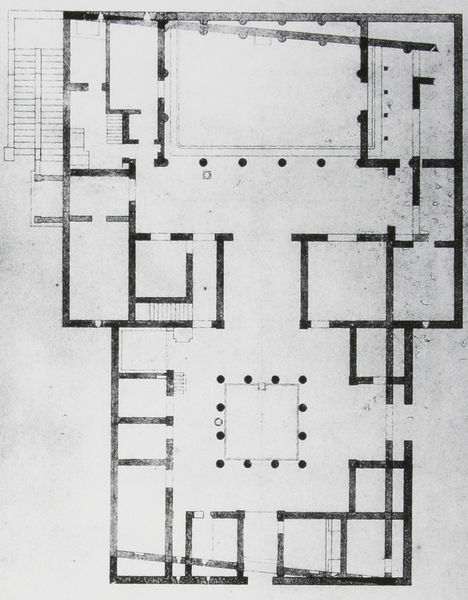
Titel: Pompejanum Aschaffenburg, Grundriss überlagert mit Grundriss vom Haus Castor und Pollux
Künstler: Friedrich von Gärtner
Standort: München
Institution: Architekturmuseum der Technischen Universität
Schlagwörter: weiß, fenster, grau, pfeiler, raum, schwarz, skizze, stuhl, stühle, säule, säulen, tisch, tür, zeichnung, zimmer, anlage, dach, gebäude, haus, park, wand, architektur, kirche, innen, schräg, brunnen, kreis, garten, türen, mauer, grafik, graphik, hof, saal, treppe, treppen, symmetrie, stufen, galerie, halle, pfosten, rechtecke, punkte, wände, eingang, gang, nische, außen, innenhof, antike, eckig, kloster, rechteck, palast, draufsicht, becken, schwarzweiß, strich, flur, räume, entwurf, quadrate, villa, öffnung, mauern, plan, tempel, geometrie, quadrat, sakral, schrägen, römisch, pompeji, grundriss, bauwerk, kreuzgang, fenser, massstab, architekturzeichnung, winkel, atrium, vorhalle, erdgeschoss, tempeö, durchgänge, paln, untergeschoß, geschoß, grundplan, söulen, weltlich, impluvium, treppenahus, plansikzze, pompejanum, tosch, peristilium, sakraö